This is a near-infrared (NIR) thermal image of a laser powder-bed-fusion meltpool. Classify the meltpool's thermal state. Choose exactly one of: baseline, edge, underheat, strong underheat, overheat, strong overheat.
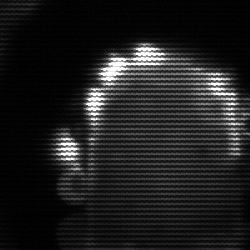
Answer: baseline